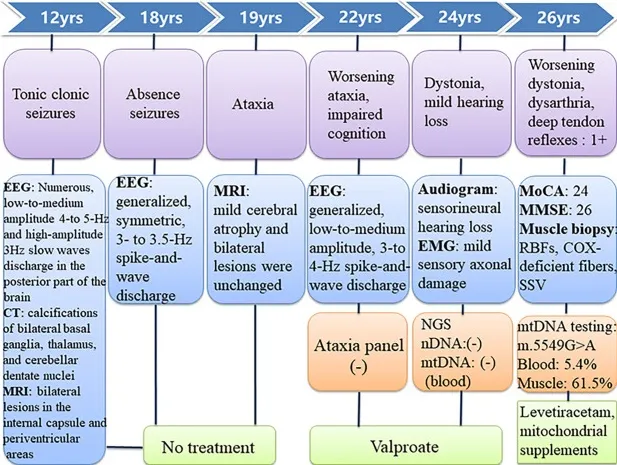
(A) Chronology of the major clinical features. EEG, electroencephalography; CT, computed tomography; MRI, magnetic resonance imaging; EMG, electromyography; MoCA, Montreal Cognitive Assessment; MMSE, Mini-Mental State Examination; RBFs, ragged blue fibers; SSV, strongly succinate dehydrogenase-reactive vessel; COX, cytochrome C oxidase; NGS, next-generation sequencing; nDNA, nuclear DNA; mtDNA, mitochondrial DNA.
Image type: chart (chart)